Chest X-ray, PA view. Patient: 60 years old, sex M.
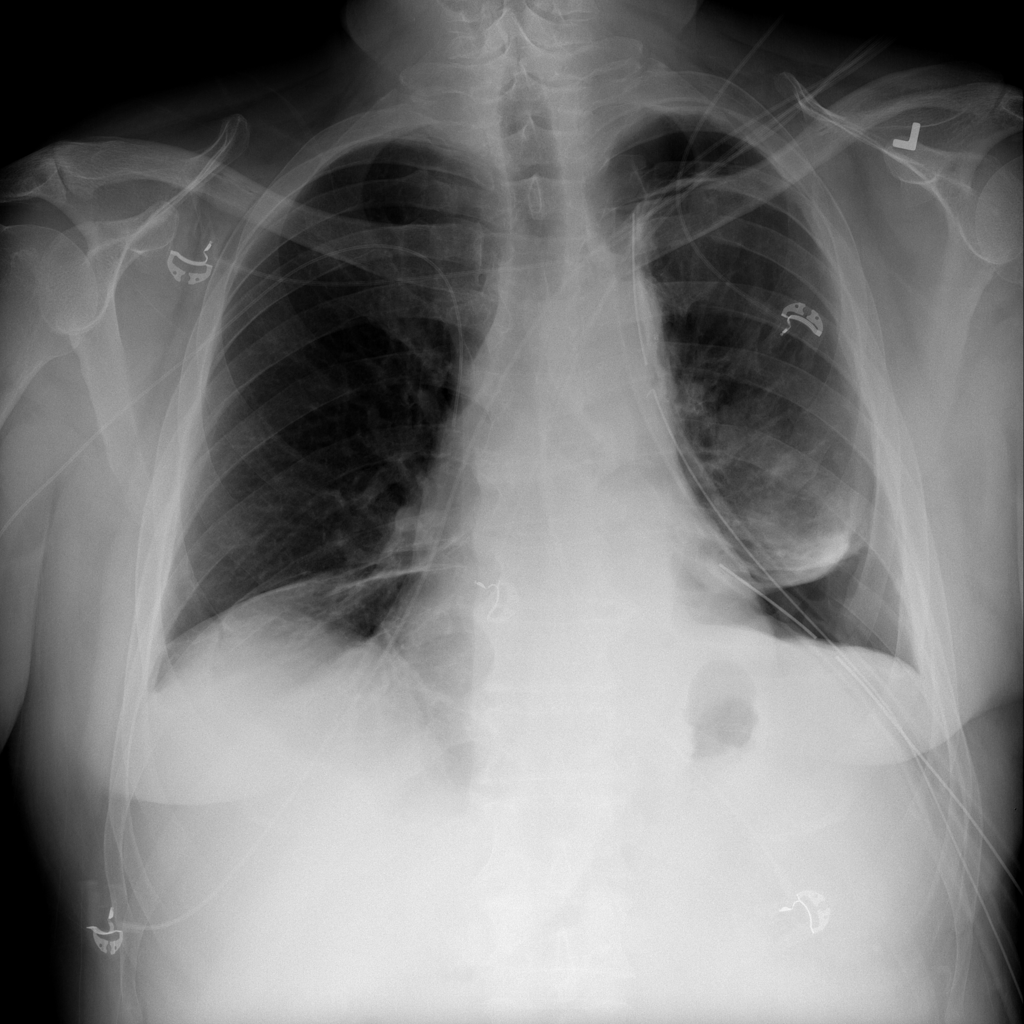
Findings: Atelectasis, Pneumothorax